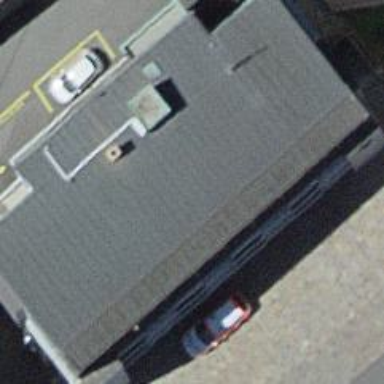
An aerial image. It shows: Town hall building.